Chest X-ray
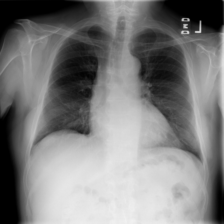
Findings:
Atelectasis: negative
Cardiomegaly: negative
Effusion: negative
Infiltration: negative
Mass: negative
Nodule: negative
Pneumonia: negative
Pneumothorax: negative
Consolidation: negative
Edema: negative
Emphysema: negative
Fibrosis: negative
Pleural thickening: negative
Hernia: negative